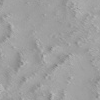
Atmospheric dust classification: not_dusty